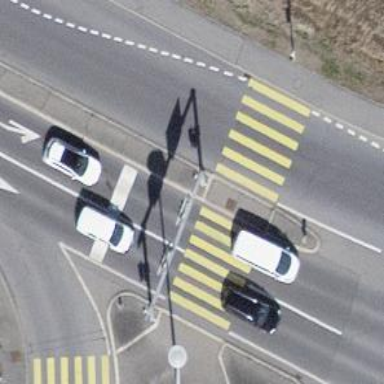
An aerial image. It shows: Footway located on traffic island.